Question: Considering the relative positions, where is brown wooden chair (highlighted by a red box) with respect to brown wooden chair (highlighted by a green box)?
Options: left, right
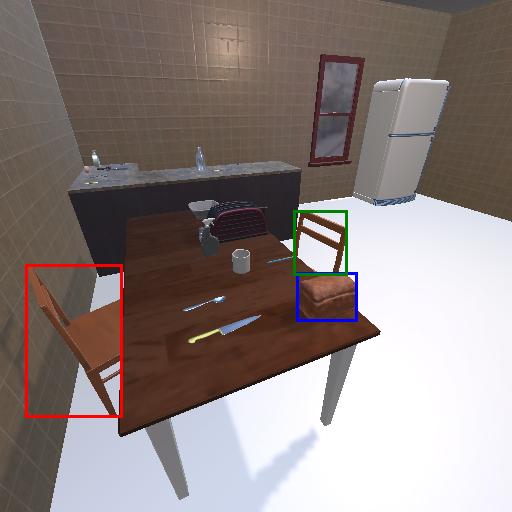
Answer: left